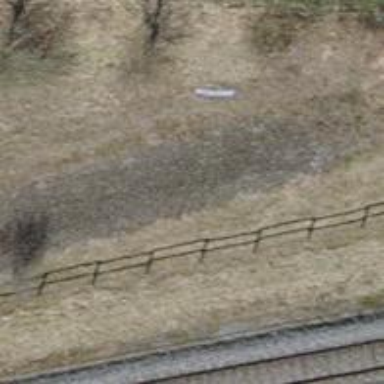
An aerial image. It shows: Railway buffer stop.